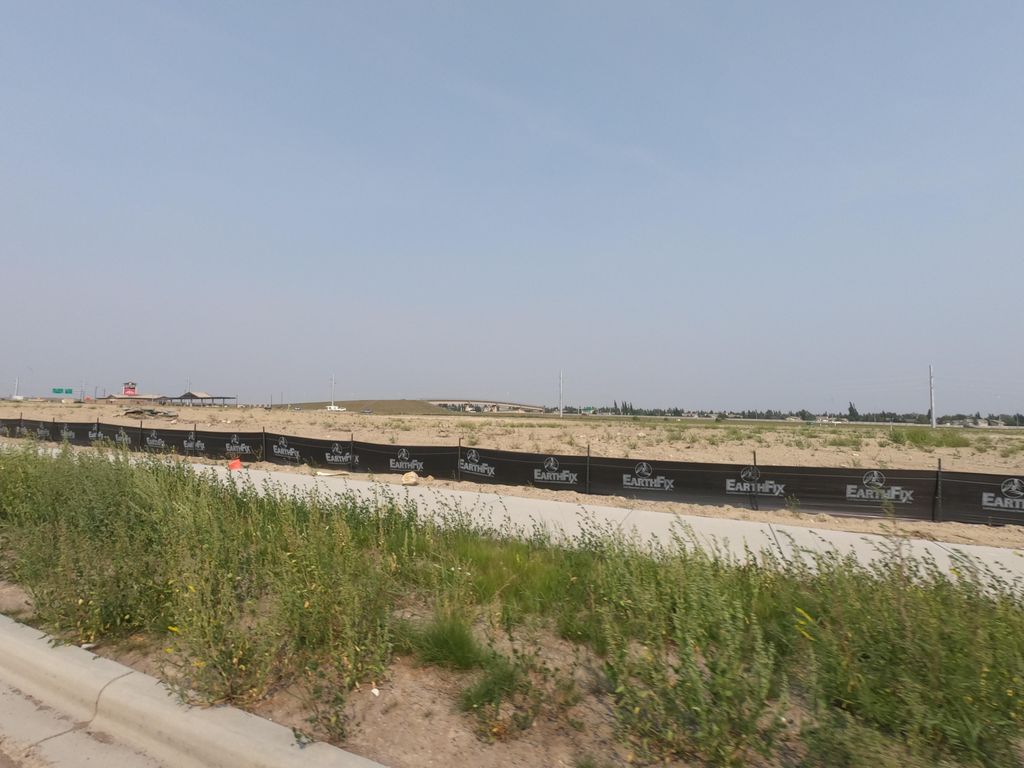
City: calgary